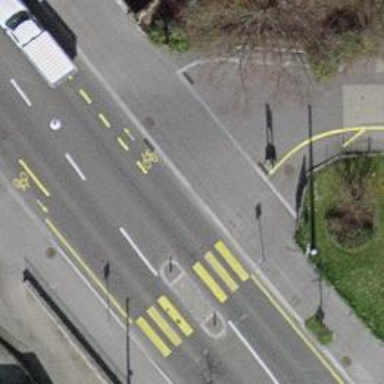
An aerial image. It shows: Asphalt footway with unmarked crossing.